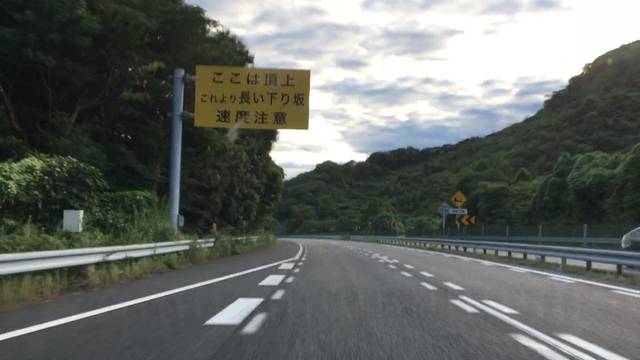
Region: Japan
Coordinates: 34.04, 130.972